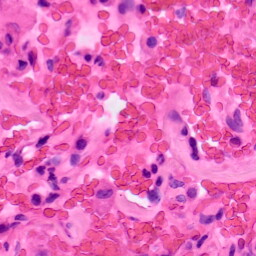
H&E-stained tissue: Lung